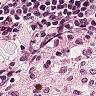
Metastatic tissue present: no